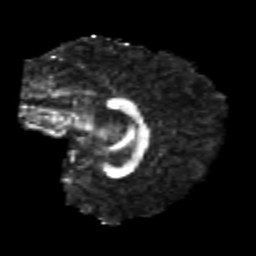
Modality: FA
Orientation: sagittal
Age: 26
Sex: female
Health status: healthy
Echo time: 0.074 s